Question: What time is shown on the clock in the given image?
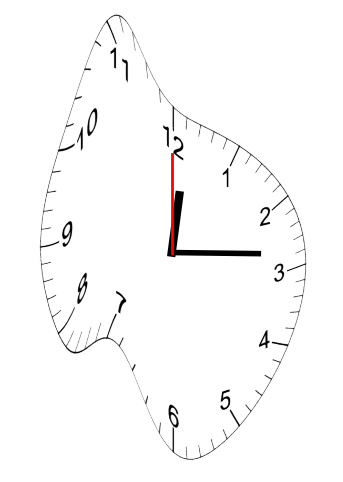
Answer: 12:14:00